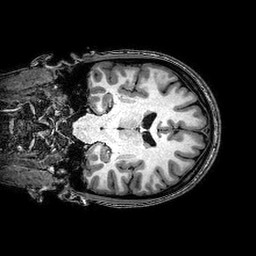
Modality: T1w
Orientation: coronal
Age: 26
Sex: female
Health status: healthy
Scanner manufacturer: philips
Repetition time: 0.00816 s
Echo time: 0.00374 s